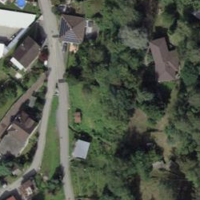
EUNIS habitat code: 55
Species observed at this site:
Phytolacca americana